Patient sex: F
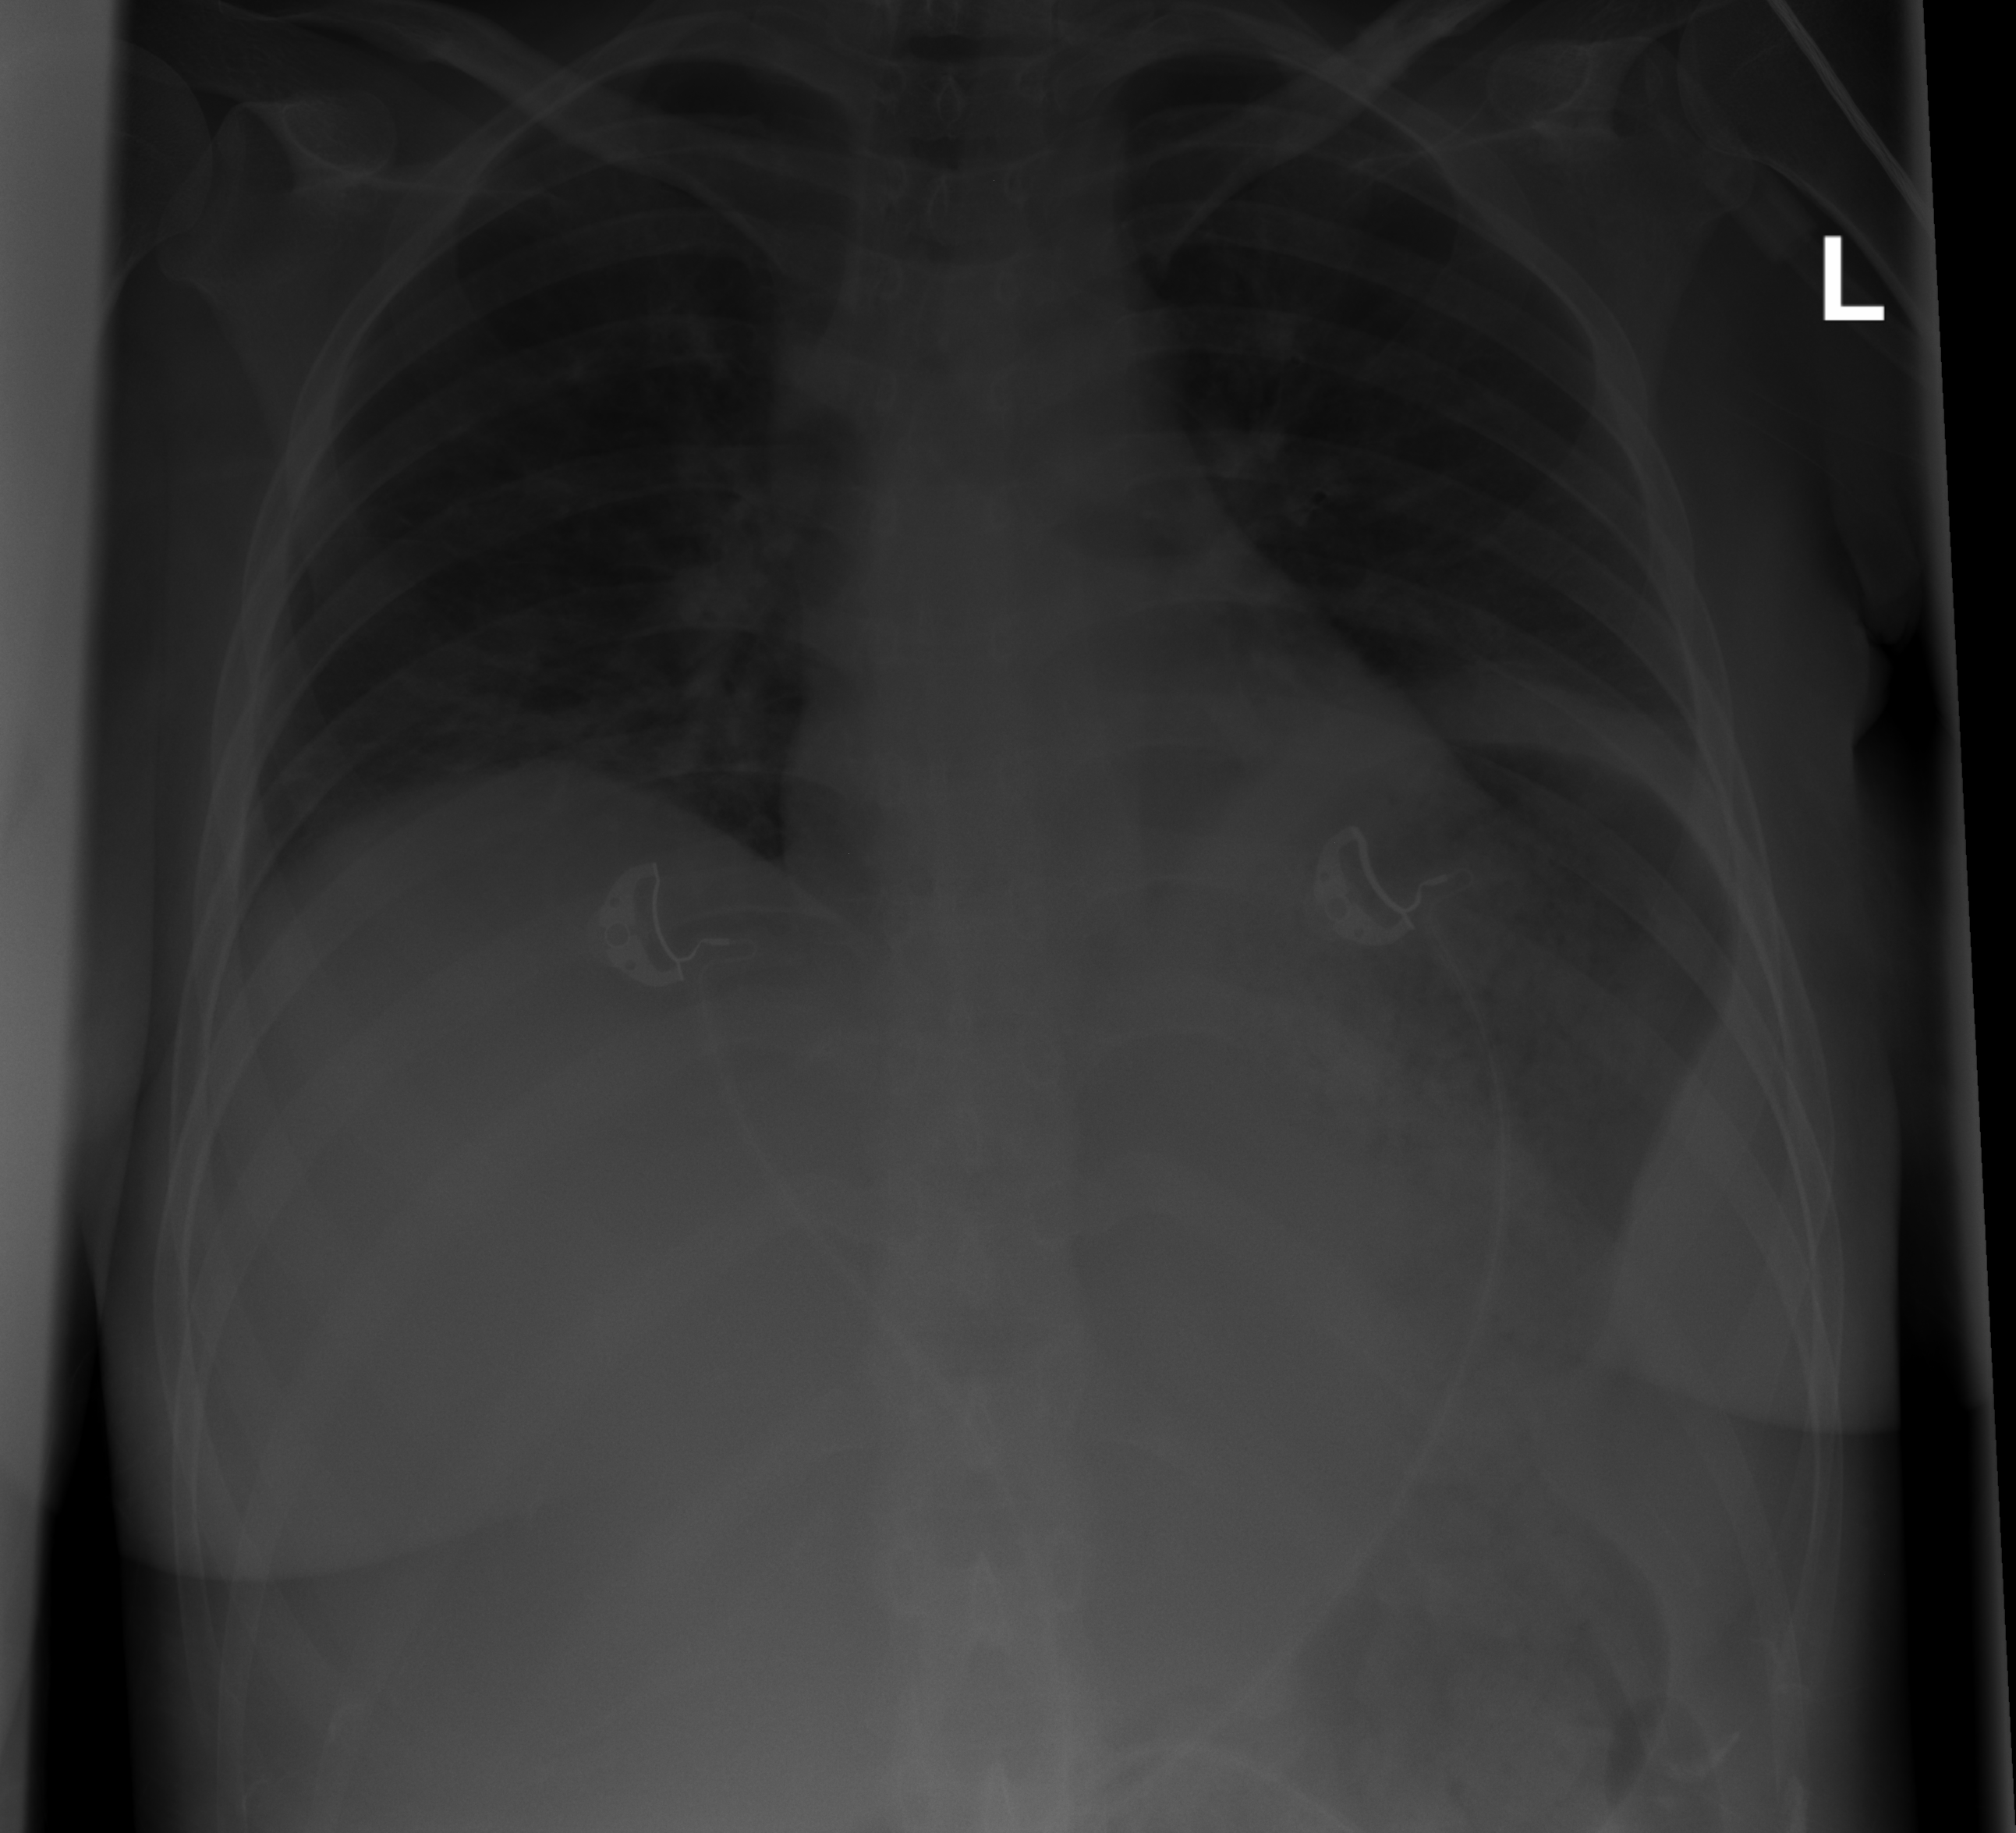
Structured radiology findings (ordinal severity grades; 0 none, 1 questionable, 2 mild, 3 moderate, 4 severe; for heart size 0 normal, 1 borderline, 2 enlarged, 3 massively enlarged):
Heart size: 0
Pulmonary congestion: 0
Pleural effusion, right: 0
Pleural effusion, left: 0
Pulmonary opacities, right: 0
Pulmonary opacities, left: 0
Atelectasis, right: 2
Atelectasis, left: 0